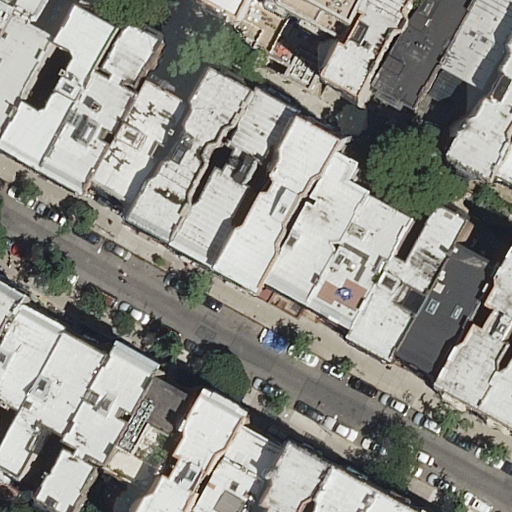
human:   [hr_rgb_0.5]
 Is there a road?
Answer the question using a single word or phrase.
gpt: yes

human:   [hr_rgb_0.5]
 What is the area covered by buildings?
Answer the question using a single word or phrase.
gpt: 5319m2

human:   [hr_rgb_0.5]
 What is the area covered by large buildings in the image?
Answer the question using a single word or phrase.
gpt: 0m2

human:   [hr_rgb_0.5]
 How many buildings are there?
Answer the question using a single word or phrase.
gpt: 30

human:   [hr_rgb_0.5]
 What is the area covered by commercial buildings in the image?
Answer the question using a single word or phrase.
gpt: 0m2

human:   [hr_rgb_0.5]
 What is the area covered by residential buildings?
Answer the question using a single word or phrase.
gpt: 5319m2

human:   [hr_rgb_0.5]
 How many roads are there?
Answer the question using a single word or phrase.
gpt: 1

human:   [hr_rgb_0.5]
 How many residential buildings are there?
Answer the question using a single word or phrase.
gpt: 30

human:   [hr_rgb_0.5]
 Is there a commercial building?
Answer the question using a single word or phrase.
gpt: no

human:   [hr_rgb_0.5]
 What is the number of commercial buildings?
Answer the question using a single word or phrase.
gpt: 0

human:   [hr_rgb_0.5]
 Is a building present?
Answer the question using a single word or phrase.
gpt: yes

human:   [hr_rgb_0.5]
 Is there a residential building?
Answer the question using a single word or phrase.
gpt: yes

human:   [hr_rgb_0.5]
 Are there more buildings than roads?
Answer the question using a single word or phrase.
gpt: yes

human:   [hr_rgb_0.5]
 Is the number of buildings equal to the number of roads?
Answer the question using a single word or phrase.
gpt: no

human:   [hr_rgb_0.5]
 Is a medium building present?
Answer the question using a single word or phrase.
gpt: yes

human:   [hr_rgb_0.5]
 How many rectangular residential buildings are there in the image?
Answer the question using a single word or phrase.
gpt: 14

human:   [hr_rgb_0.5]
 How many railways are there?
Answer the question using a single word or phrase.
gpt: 0

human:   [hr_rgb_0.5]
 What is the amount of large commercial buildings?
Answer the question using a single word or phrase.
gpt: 0

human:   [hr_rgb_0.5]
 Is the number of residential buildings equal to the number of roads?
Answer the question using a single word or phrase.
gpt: no

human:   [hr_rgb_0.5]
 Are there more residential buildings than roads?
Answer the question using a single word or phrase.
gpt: yes

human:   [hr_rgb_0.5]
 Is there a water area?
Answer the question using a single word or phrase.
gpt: no

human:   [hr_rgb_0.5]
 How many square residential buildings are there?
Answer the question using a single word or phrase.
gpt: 0

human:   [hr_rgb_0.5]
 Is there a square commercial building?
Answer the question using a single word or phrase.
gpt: no

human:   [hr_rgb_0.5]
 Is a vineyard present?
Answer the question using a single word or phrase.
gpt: no

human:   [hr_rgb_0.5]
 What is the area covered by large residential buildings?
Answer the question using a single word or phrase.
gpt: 0m2

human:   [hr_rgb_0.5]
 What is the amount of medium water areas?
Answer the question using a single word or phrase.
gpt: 0

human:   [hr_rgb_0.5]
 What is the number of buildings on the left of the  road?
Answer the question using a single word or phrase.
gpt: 13

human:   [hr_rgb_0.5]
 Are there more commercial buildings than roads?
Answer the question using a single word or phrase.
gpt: no

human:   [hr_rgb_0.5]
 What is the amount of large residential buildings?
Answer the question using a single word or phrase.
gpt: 0

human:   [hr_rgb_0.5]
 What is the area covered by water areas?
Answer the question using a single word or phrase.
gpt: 0m2

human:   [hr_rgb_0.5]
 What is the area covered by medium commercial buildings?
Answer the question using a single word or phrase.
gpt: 0m2

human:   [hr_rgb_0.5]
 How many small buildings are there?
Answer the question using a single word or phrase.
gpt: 9

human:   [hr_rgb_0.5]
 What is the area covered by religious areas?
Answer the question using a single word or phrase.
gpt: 0m2

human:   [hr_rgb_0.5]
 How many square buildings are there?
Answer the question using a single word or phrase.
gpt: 0

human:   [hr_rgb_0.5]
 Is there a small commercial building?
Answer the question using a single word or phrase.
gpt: no

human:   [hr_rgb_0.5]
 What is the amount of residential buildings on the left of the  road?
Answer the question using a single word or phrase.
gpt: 13

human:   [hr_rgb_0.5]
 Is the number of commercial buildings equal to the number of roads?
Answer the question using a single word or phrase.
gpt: no

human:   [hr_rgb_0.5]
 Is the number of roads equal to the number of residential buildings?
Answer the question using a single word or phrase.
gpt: no

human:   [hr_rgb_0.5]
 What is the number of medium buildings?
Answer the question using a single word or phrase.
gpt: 21

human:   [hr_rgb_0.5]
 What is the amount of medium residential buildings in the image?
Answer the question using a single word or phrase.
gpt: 21

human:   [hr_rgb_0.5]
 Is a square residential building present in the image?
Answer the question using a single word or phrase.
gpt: no

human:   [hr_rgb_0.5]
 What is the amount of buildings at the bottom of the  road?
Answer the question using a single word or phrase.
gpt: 7

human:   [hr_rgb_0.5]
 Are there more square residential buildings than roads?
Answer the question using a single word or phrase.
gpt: no

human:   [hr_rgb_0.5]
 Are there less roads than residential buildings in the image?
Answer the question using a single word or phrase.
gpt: yes

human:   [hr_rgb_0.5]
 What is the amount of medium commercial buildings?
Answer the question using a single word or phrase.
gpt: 0

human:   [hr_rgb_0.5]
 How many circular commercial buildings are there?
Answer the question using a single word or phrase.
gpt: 0

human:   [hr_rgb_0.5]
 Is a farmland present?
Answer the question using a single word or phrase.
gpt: no

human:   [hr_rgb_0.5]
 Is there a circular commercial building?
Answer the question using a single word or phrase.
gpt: no

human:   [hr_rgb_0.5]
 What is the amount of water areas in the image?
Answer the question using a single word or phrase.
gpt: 0

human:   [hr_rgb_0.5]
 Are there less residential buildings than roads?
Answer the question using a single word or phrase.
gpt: no

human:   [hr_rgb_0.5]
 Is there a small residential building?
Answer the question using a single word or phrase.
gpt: yes

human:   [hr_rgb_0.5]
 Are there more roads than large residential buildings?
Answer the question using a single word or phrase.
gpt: yes

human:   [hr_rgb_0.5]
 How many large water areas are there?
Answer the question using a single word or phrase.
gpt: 0

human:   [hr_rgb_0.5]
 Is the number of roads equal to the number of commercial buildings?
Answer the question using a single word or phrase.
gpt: no

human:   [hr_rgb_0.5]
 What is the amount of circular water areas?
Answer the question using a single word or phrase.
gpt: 0

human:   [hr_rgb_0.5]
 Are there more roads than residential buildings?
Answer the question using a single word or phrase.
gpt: no

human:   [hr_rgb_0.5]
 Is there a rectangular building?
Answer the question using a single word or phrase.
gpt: yes

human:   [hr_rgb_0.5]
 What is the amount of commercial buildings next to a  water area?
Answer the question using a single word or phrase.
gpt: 0

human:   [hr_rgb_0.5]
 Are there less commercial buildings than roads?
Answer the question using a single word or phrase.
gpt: yes

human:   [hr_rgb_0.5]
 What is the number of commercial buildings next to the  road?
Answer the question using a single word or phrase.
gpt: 0

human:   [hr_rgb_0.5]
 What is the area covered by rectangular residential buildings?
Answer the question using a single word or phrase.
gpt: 1565m2

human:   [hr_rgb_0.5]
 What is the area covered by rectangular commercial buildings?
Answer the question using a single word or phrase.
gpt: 0m2

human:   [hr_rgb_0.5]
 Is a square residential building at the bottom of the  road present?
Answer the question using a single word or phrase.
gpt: no

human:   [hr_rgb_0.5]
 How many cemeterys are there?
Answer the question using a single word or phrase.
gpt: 0